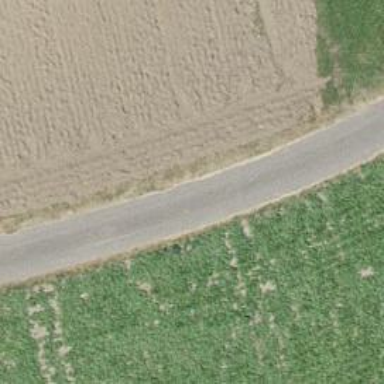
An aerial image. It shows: Well-maintained track road with grade 1 tracktype.